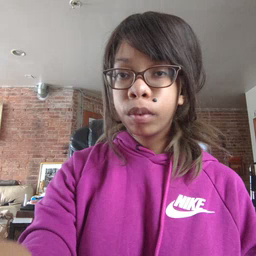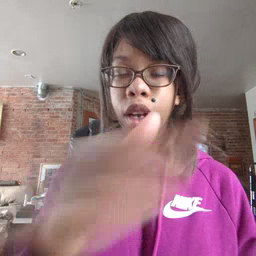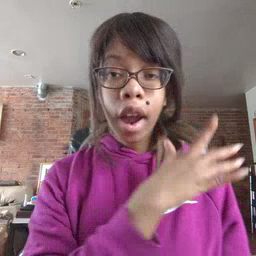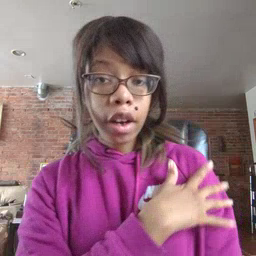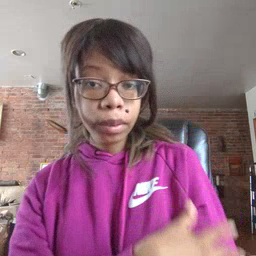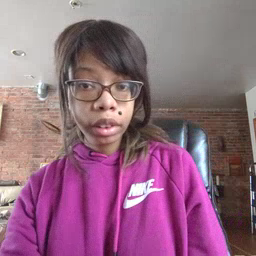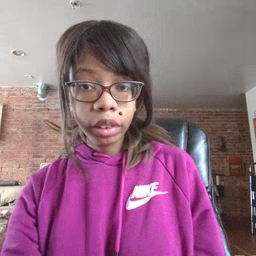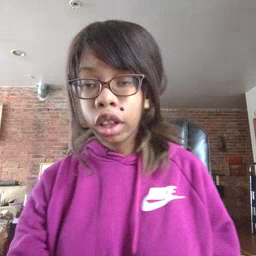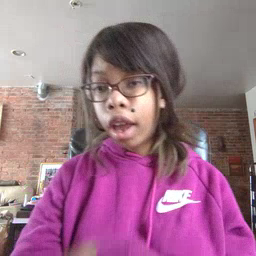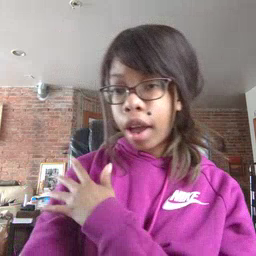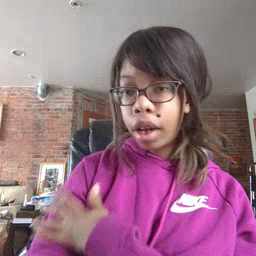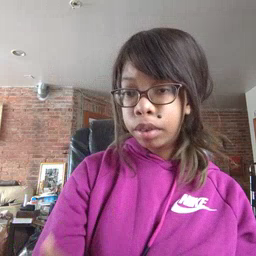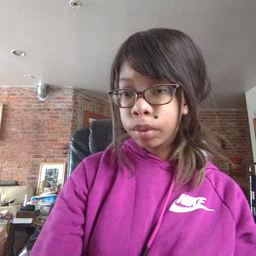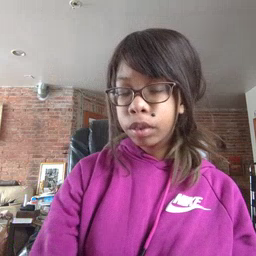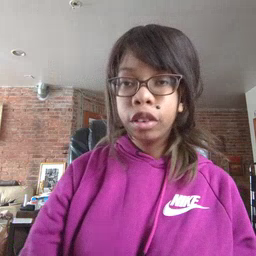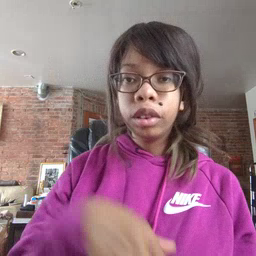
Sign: arm